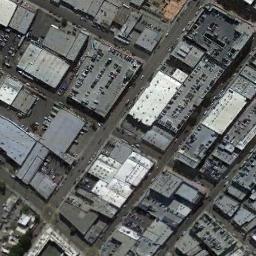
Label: industrial_area